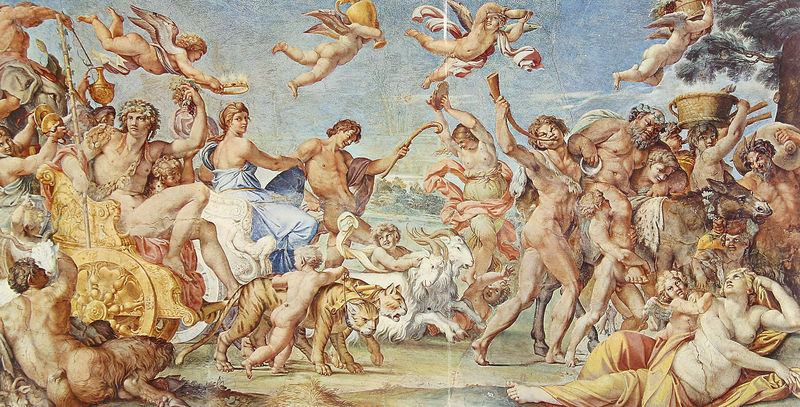
Titel: Deckenfresken der Galleria Farnese
Künstler: Annibale Carracci
Standort: Rom, Palazzo Farnese (EU - I - Latium)
Schlagwörter: flügel, gemälde, himmel, nackt, frauen, menschen, kleid, kleider, männer, weiss, tiere, menge, gold, tanzen, krone, esel, fliegen, engel, krug, kutsche, rad, wagen, korb, liegend, antike, mäntel, menschenmenge, fahren, teufel, bock, böcke, tiger, tanzend